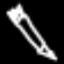
Label: pencil